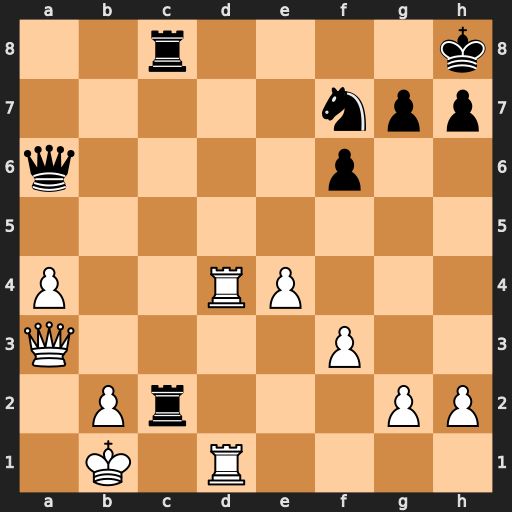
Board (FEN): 2r4k/5npp/q4p2/8/P2RP3/Q4P2/1Pr3PP/1K1R4
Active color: w
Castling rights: -
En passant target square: -
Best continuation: Rd8+ Rxd8 Rxd8+ Nxd8 Qf8#